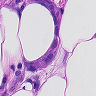
Metastatic tissue present: yes